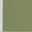
Piece: xx